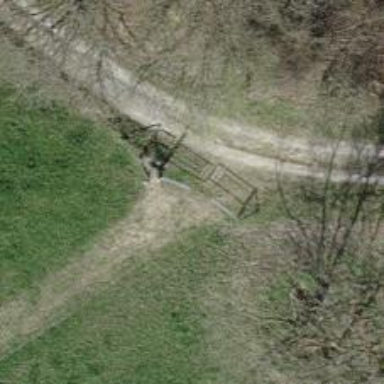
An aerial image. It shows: Kissing gate.